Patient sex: M
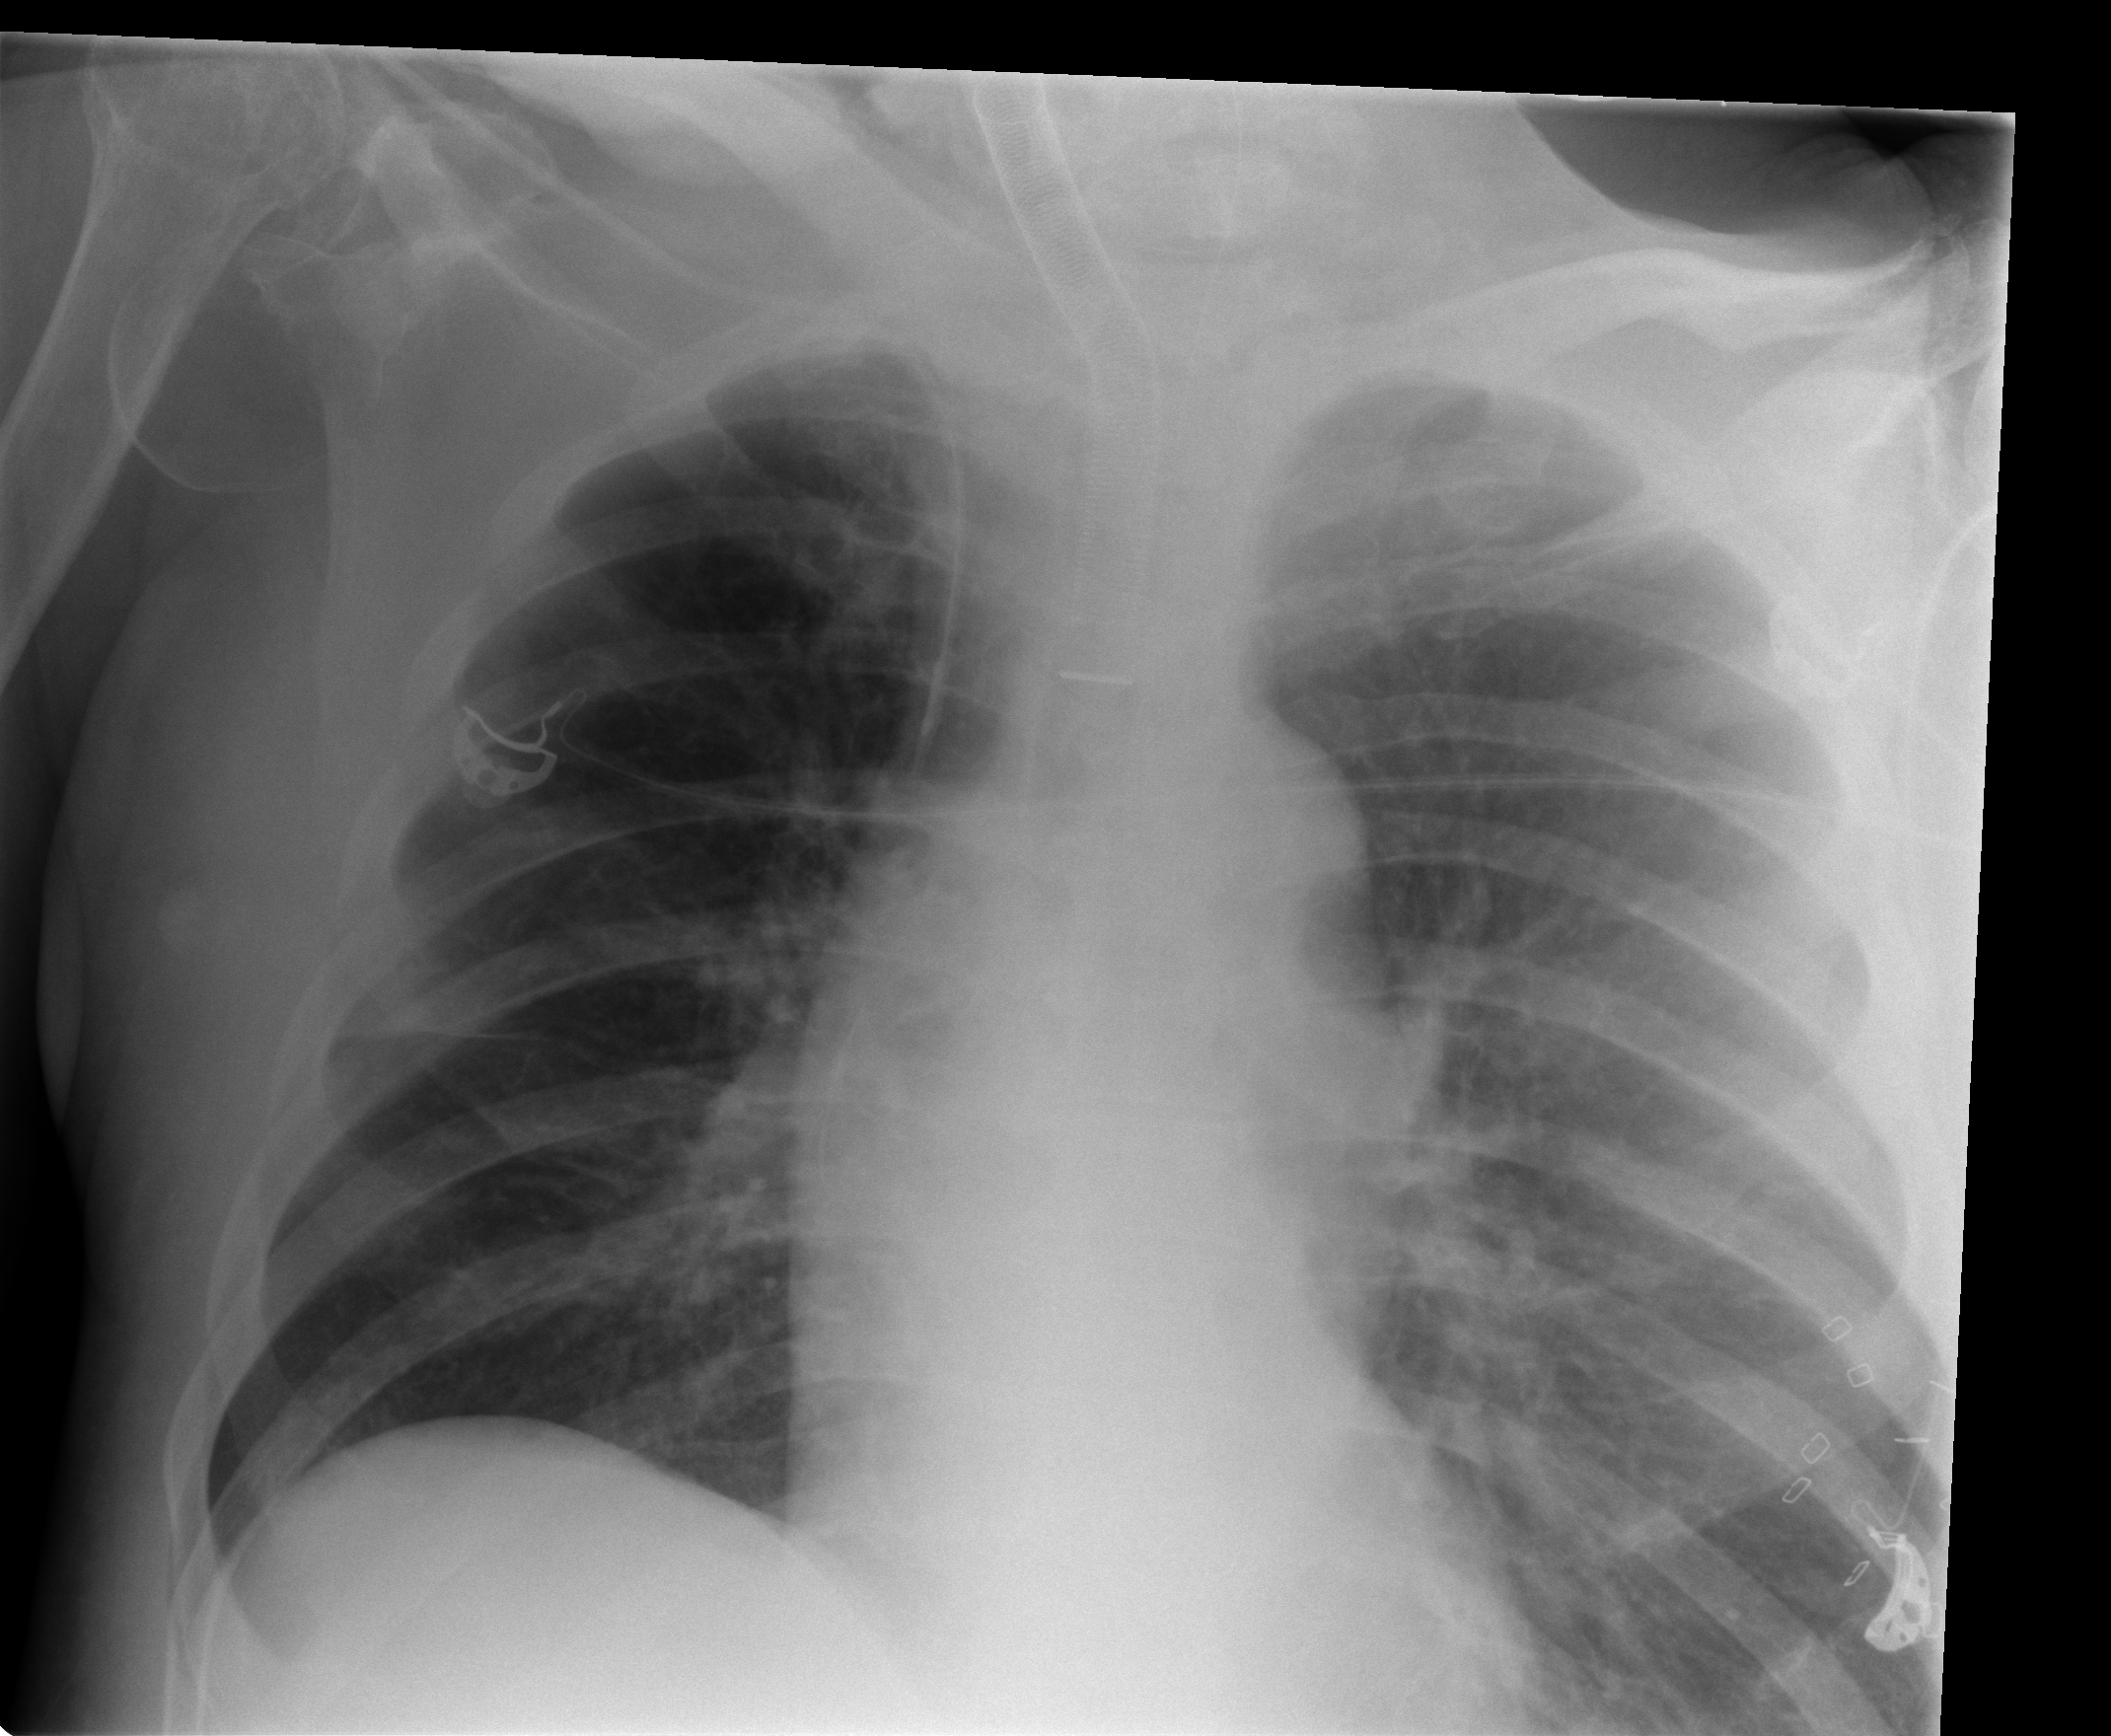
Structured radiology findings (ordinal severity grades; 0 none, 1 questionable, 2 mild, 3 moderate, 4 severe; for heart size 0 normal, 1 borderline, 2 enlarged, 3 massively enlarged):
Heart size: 0
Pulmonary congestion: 0
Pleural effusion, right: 1
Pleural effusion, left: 1
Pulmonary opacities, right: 1
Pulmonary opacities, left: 2
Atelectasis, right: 1
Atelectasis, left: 0